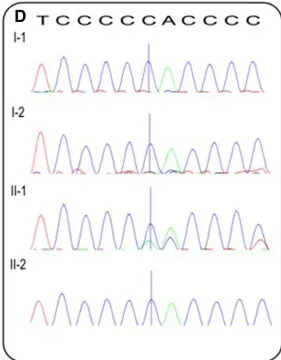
Pedigree with proband/affected individual indicated by arrow/black circle. T, thymine;. Cytosine.
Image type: electrography (ekg)